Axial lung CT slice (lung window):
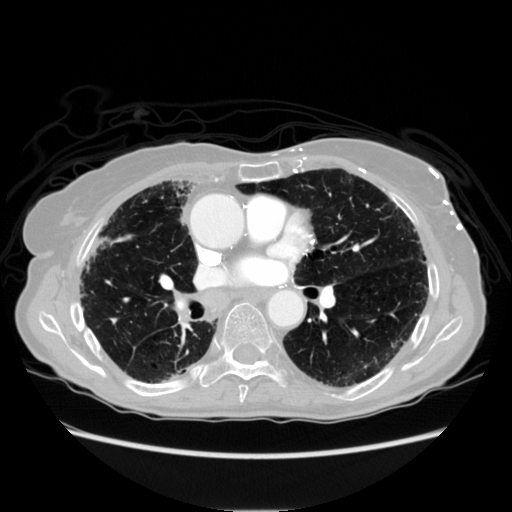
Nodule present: no